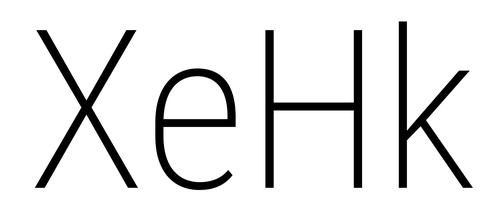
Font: Roboto_Condensed_ExtraLight